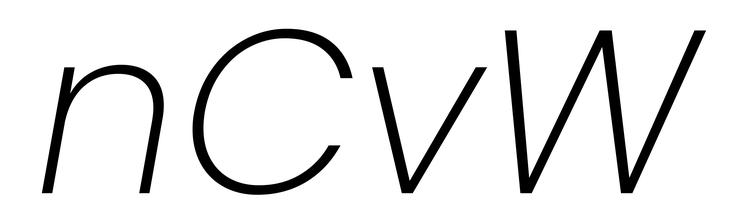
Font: Poppins-ExtraLightItalic